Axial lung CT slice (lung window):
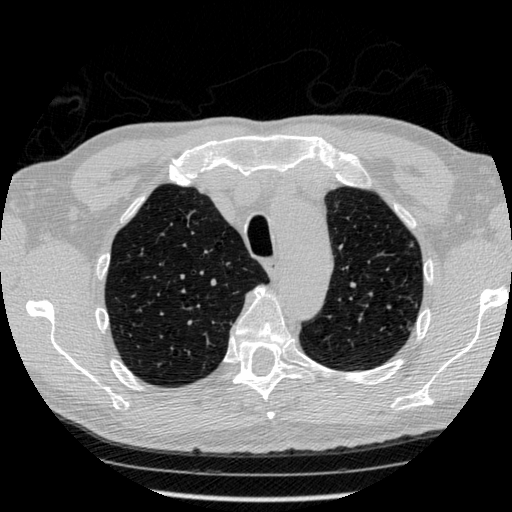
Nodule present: yes
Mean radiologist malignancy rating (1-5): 3